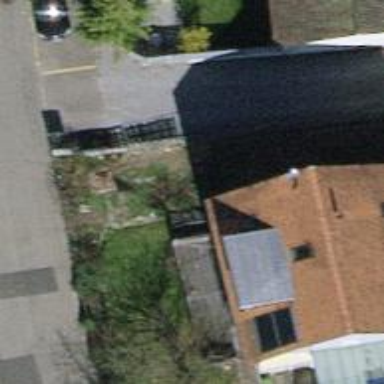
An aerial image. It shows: Detached building with tile roof.